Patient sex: F
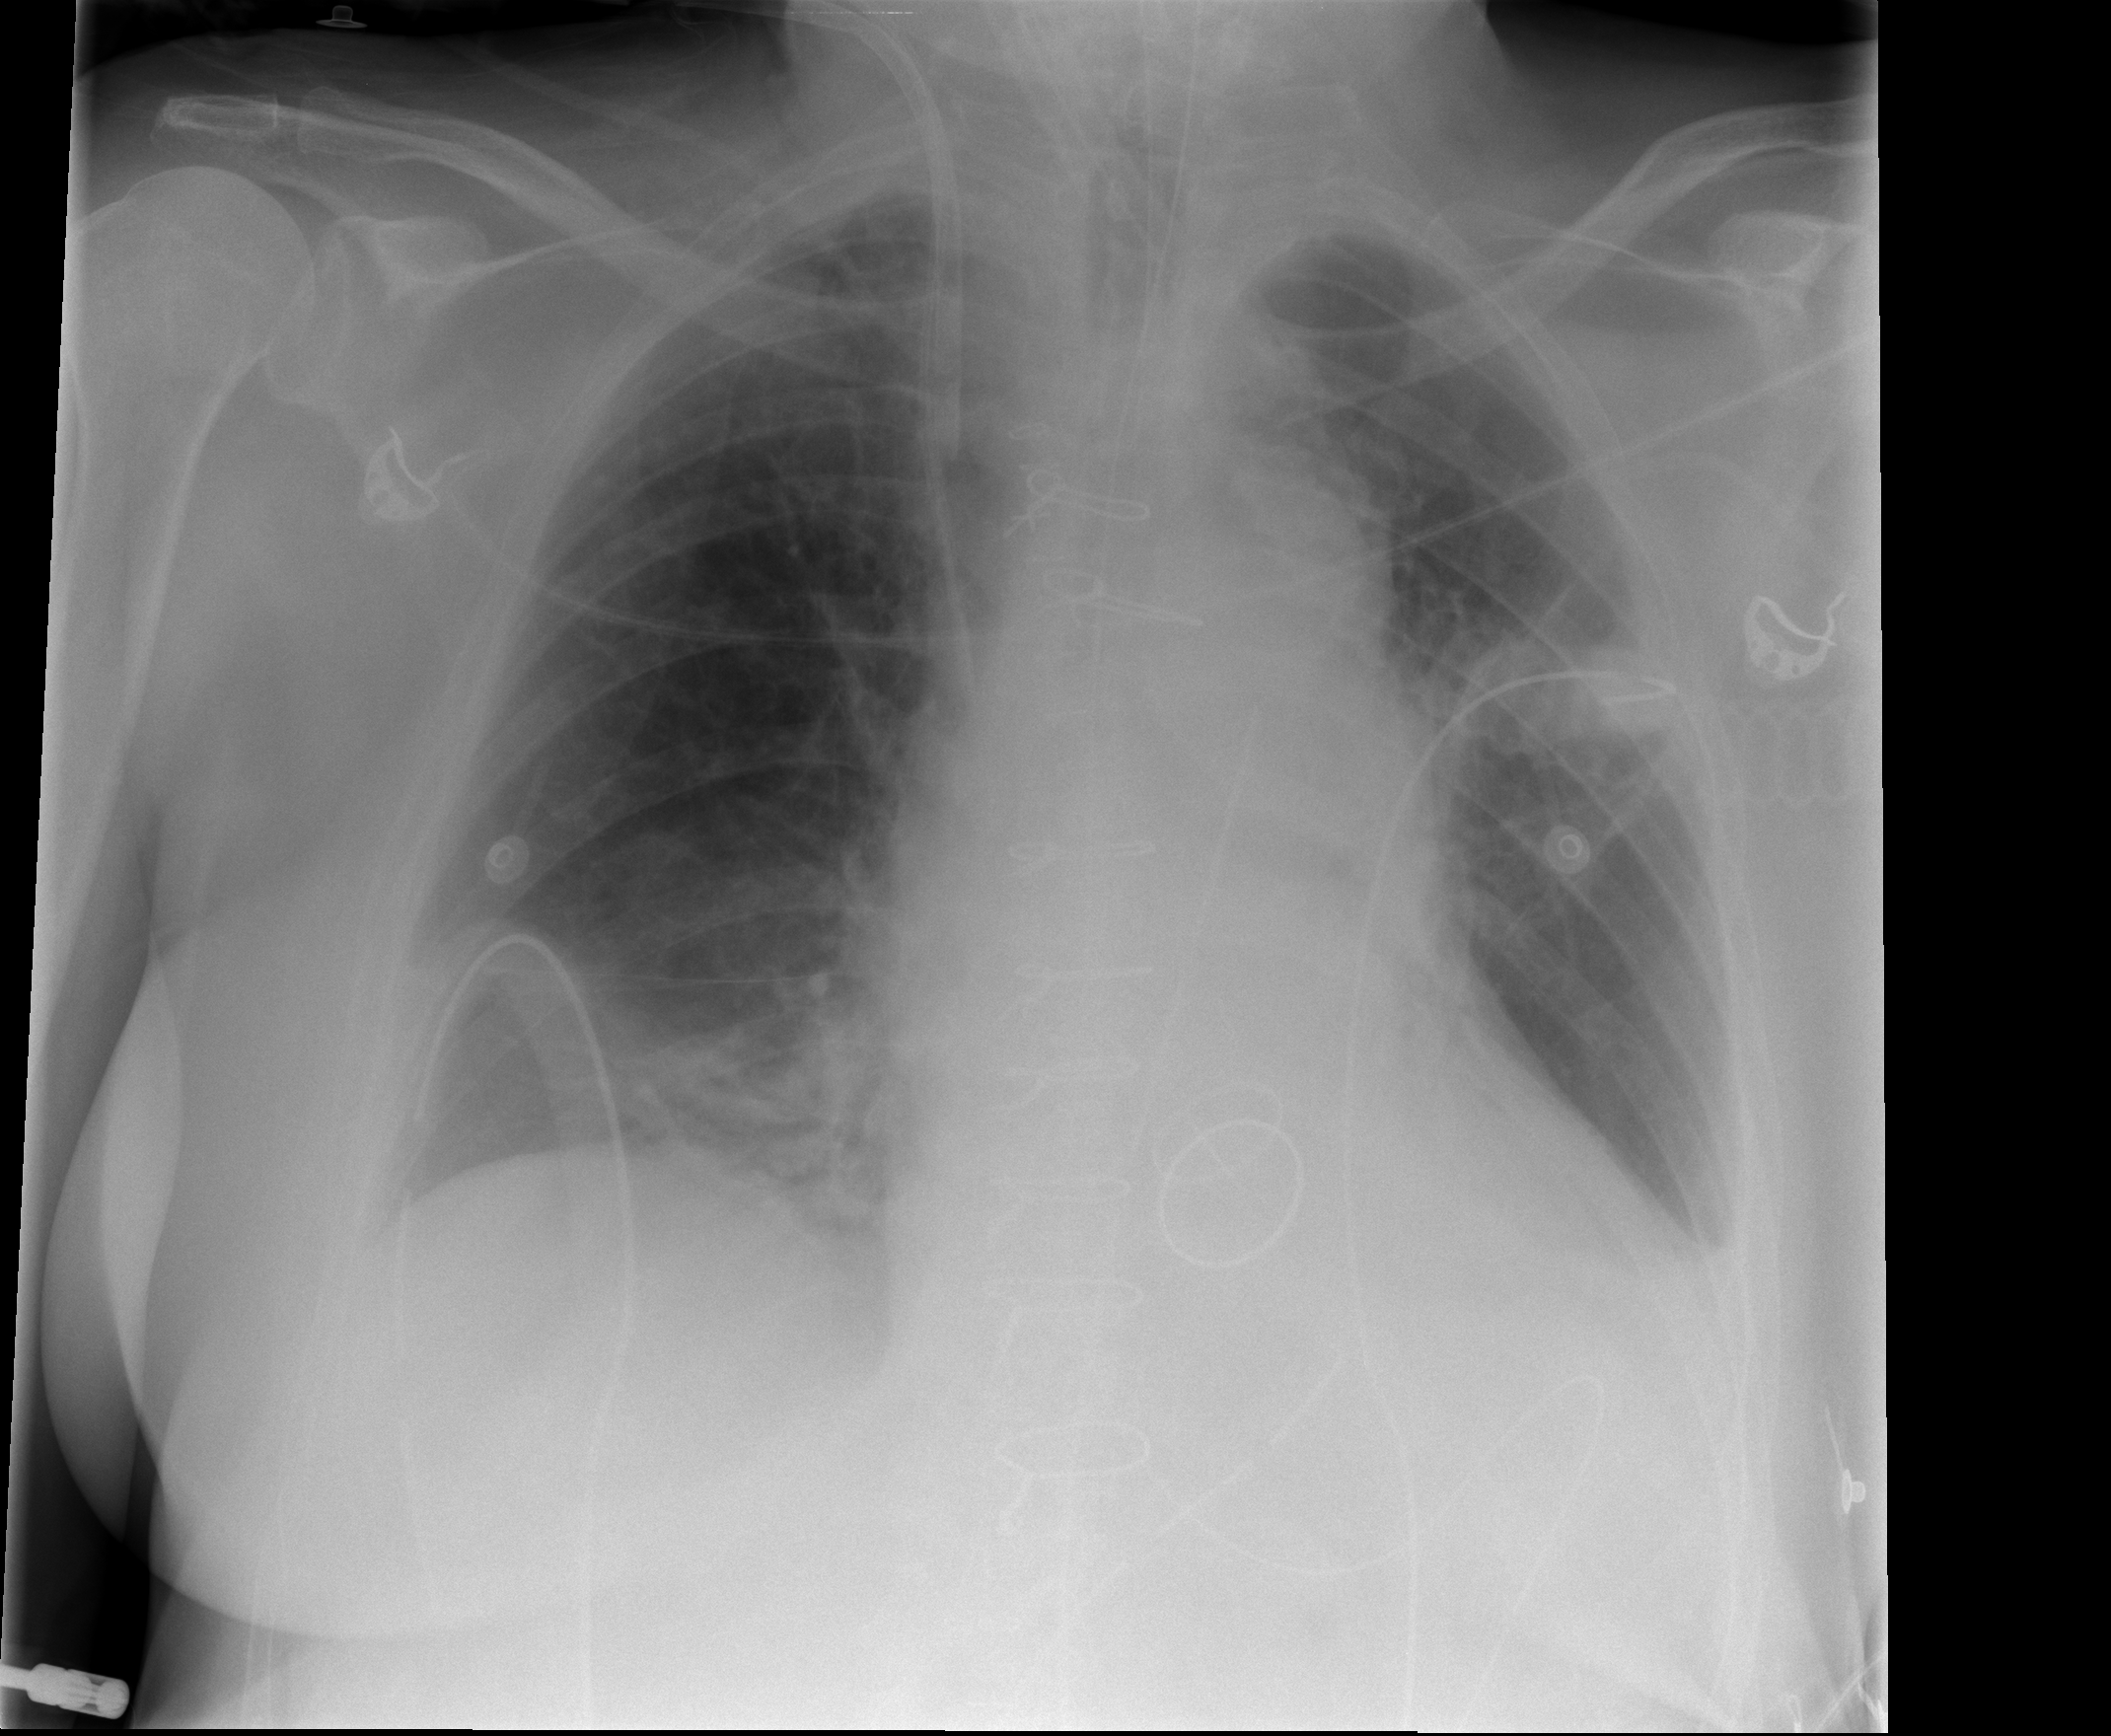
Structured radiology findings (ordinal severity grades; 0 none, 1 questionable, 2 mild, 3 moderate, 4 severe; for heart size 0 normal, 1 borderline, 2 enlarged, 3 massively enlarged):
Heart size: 0
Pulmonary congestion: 0
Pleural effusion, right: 0
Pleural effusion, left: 2
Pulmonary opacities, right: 0
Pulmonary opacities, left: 0
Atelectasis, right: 2
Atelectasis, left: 0